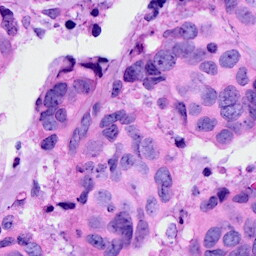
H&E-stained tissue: Breast